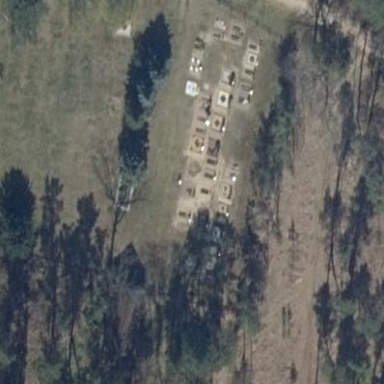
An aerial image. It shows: Cemetery.